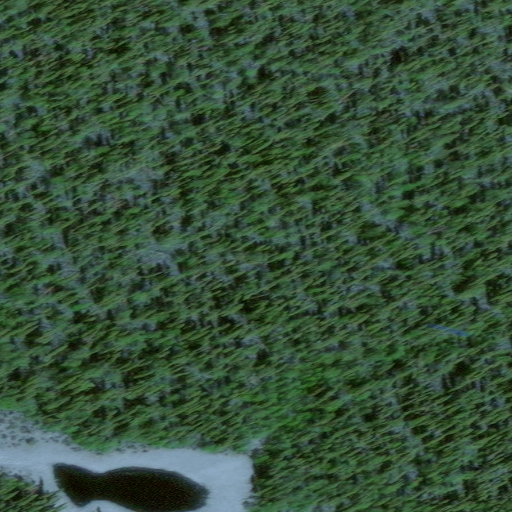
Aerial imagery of island in Alaska named Koyukuk Island containing only unknown